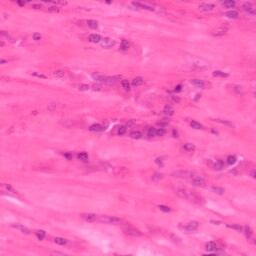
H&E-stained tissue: Colon